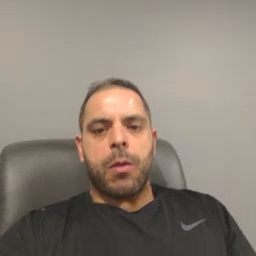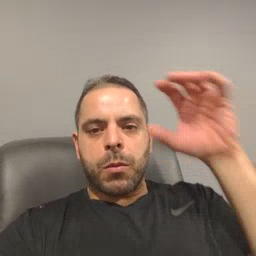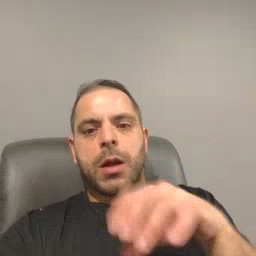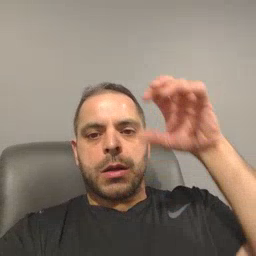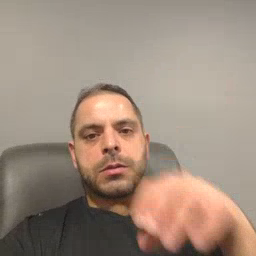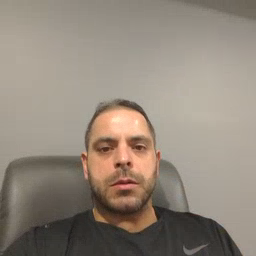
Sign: rain